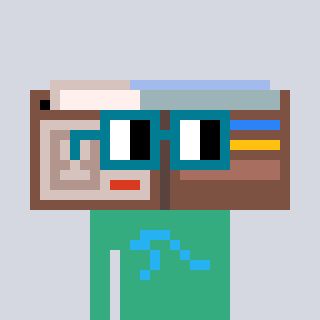
a pixel art character with square dark green glasses, a wallet-shaped head and a teal-colored body on a cool background